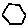
Label: hexagon